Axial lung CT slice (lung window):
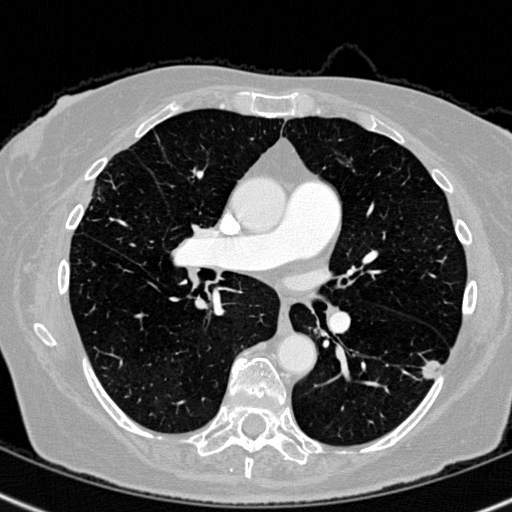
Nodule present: yes
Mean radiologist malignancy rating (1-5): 4.5